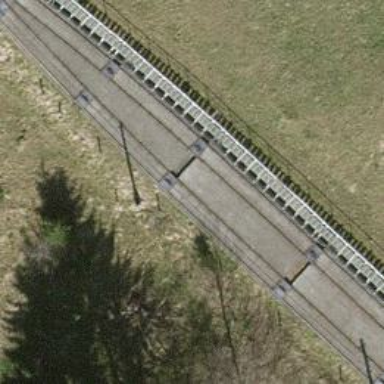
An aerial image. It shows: Funicular railway.